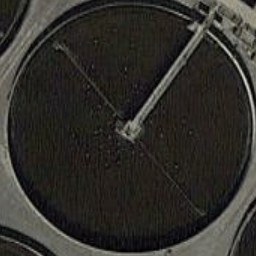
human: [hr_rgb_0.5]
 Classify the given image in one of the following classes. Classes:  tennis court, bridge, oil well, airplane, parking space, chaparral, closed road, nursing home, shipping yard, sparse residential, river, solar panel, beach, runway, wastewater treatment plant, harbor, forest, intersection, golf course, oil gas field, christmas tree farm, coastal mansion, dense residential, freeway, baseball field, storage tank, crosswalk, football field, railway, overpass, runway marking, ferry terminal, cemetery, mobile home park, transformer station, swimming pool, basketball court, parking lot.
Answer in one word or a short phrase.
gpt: wastewater treatment plant